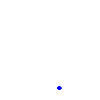
Particle: kaon